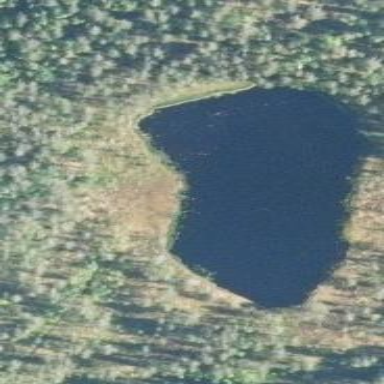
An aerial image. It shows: Serene lake.